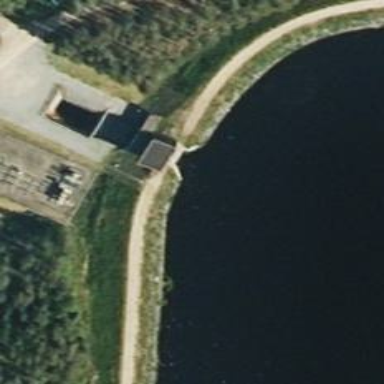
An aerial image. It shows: Hydro power generator.